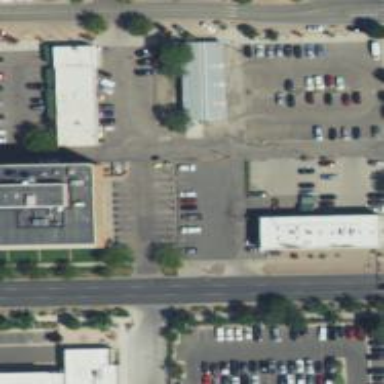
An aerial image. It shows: Parking space.